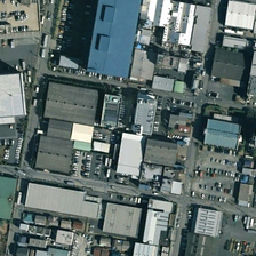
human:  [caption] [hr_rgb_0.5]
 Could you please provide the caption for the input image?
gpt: Houses with blue roofs are factories.

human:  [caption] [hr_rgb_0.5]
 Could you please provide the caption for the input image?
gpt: The House with a Blue Roof is a factory.

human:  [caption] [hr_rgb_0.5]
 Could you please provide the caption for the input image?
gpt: The house with a blue roof is a factory.

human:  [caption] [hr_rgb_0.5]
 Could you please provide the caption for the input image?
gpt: A blue roof house is a factory.

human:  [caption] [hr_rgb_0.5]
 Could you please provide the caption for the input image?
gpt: The house with a blue roof is a factory.